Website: home-depot
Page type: account-selection
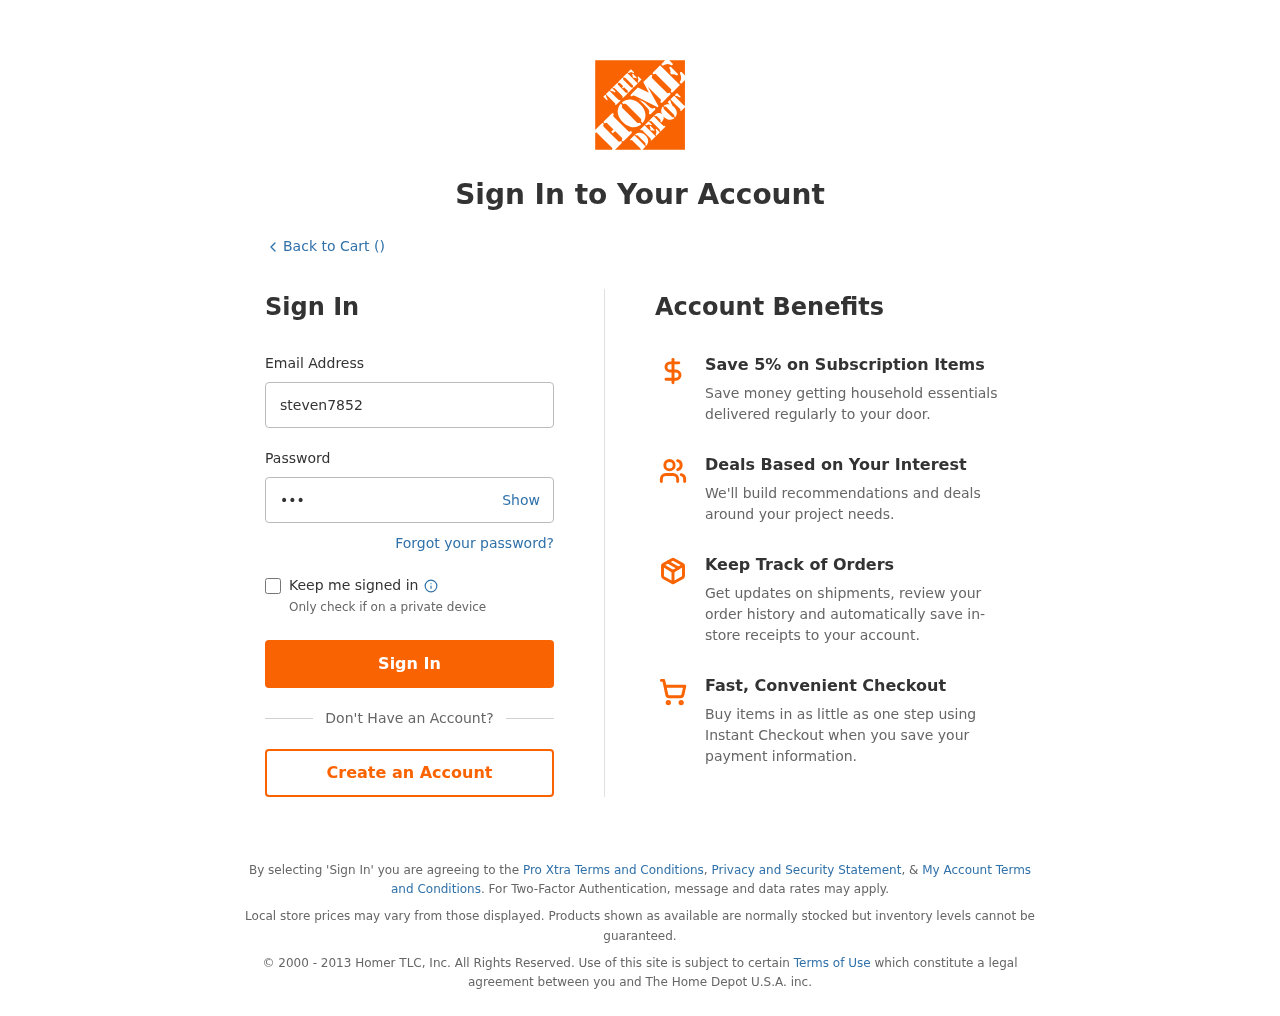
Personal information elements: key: PII_LOGIN_USERNAME
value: steven7852